Question: I graph data as follows but I can't seem to get the axis labels to show:
'''
!function ($) {
var options = {
xaxis: {
mode: "time",
min: start_time,
// max: (new Date()).getTime(),
tickSize: [4, "hour"],
tickLength: 0,
axisLabel: 'Day',
axisLabelUseCanvas: true,
axisLabelFontSizePixels: 12,
axisLabelFontFamily: 'Verdana, Arial, Helvetica, Tahoma, sans-serif',
axisLabelPadding: 3
},
yaxis: {
axisLabel: 'Amount',
axisLabelUseCanvas: true,
axisLabelFontSizePixels: 12,
axisLabelFontFamily: 'Verdana, Arial, Helvetica, Tahoma, sans-serif',
axisLabelPadding: 5
},
}
$.plot($("#placeholder"), [open_emails],options);
}(window.jQuery
'''
I have included the following in my views and they are being loaded
'''
//= require jquery.flot
//= require jquery.flot.symbol.min
//= require jquery.flot.axislabels
'''
The result is as follows:

How can I get the labels to show?
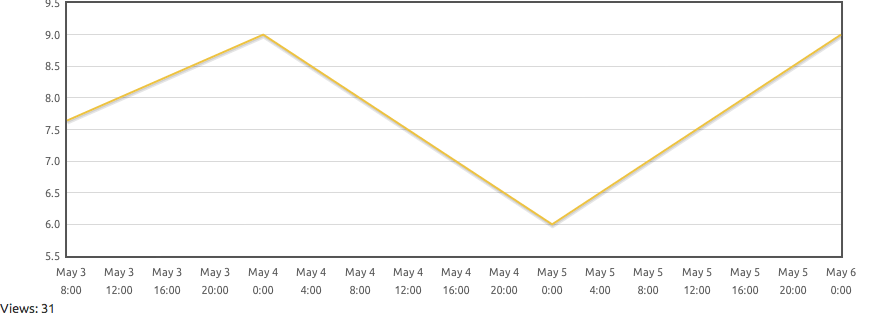
Answer: Hiya <URL>
So all you need is to add this:
'''
<script type='text/javascript' src="https://raw.github.com/xuanluo/flot-axislabels/master/jquery.flot.axislabels.js"></script>
'''
and rest code will start identifying the axisLabel.
Read: <URL>
This will help and see 'Day' and 'Amount' appearing in the X and Y axis now.